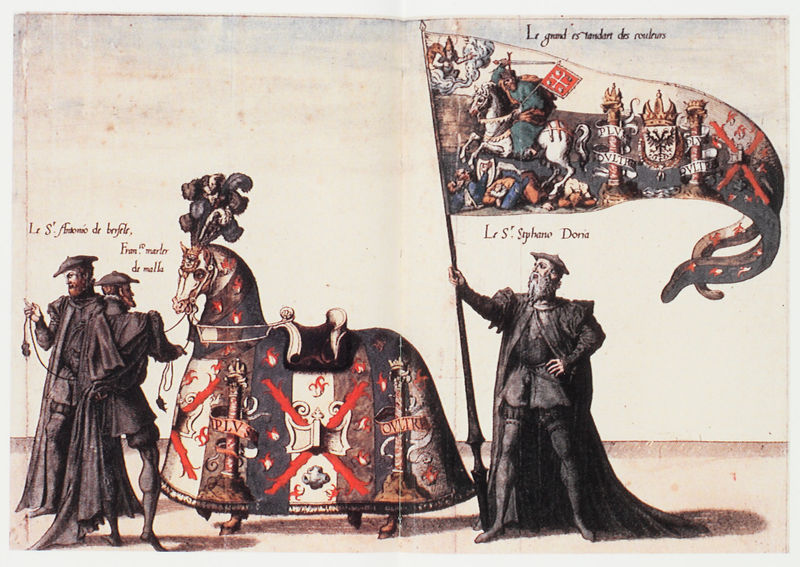
Titel: La magnifique et somptueuse Pompe funebre fait aus obsèques de Charles Cinquième/ Trauerzug zum Tod Karls V. am 29. Dezember 1558 in Brüssel, veranstaltet von Philipp II. (Album mit 33 kolorierten Kupferstichen)
Künstler: Offizin Plantin
Standort: Herstellungsort: Antwerpen, Offizin Plantin (EU - NL)
Institution: Museum Plantin Moretus, Antwerpen
Schlagwörter: adler, blau, hut, männer, schwarz, säulen, zeichnung, rot, mütze, federn, mantel, pferd, reiten, sattel, schrift, fahne, flagge, französisch, krieg, schlacht, überwurf, kreuz, geschirr, druck, schwert, ritter, kämpfen, rüstung, wappen, kreuzzug, schlachtross, satteldecke, fahnenstange, geschmückt, prächtig, streitross, knappen, turnier, flaggenträger